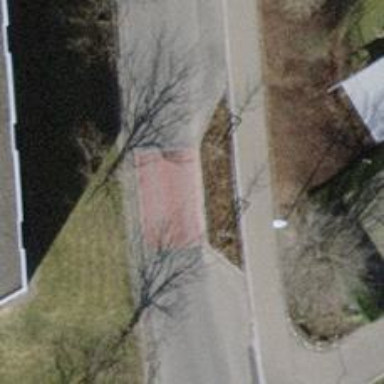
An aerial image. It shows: Traffic calming feature called choker.